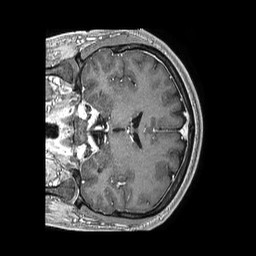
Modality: T1w
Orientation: coronal
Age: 53
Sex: male
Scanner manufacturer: philips
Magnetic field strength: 1.5 T
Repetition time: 0.00752 s
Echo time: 0.003417 s